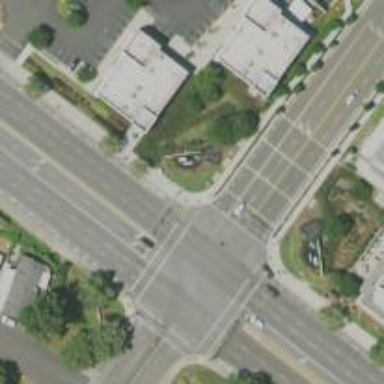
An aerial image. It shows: Solid stop line on the road marking.